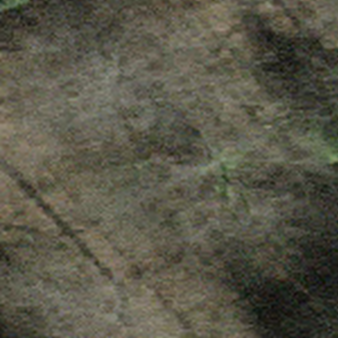
Label: other